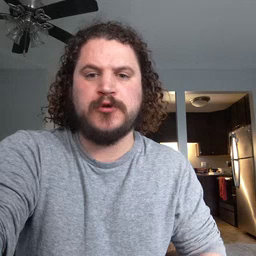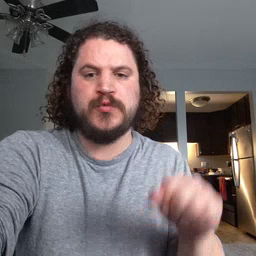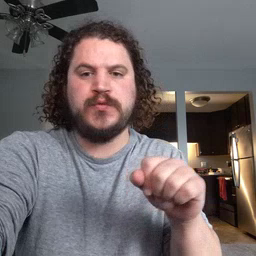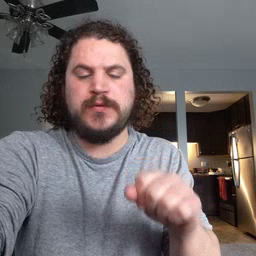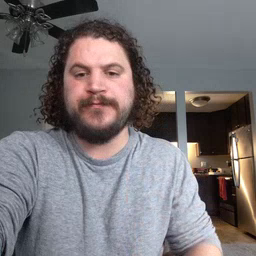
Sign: shoe